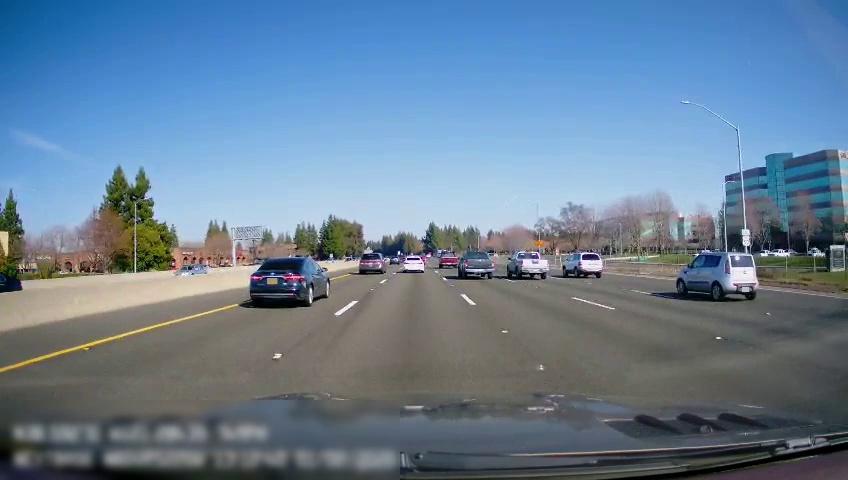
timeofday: Day
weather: Sunny
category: Vehicles | Car
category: Vehicles | Car
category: Vehicles | Car
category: Drivable Space
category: Vehicles | Truck
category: Vehicles | Car
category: Vehicles | Truck
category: Vehicles | Truck
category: Vehicles | SUV
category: Vehicles | Car
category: Vehicles | SUV
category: Vehicles | Car
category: Vehicles | Car
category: Lanes | Alternate Lane
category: Lanes | Alternate Lane
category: Lanes | Alternate Lane
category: Lanes | Current Lane
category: Lanes | Current Lane
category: Lanes | Alternate Lane
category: Traffic | Signs